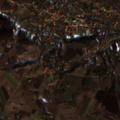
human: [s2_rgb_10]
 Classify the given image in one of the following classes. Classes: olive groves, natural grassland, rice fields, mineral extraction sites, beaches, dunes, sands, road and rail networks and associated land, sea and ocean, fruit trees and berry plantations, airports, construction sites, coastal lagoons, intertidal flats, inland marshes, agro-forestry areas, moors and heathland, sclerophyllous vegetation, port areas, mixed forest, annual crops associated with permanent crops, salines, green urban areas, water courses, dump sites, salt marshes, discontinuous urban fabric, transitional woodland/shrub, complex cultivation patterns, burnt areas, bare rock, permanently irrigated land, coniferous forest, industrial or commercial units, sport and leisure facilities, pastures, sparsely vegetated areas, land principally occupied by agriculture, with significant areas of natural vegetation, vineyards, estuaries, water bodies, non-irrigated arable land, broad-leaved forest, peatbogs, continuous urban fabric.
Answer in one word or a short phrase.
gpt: discontinuous urban fabric, complex cultivation patterns, land principally occupied by agriculture, with significant areas of natural vegetation, broad-leaved forest